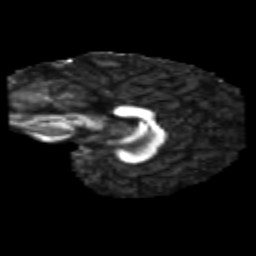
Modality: FA
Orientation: sagittal
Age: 44
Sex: female
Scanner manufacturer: siemens
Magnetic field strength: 3 T
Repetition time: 1.8 s
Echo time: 0.07 s